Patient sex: M
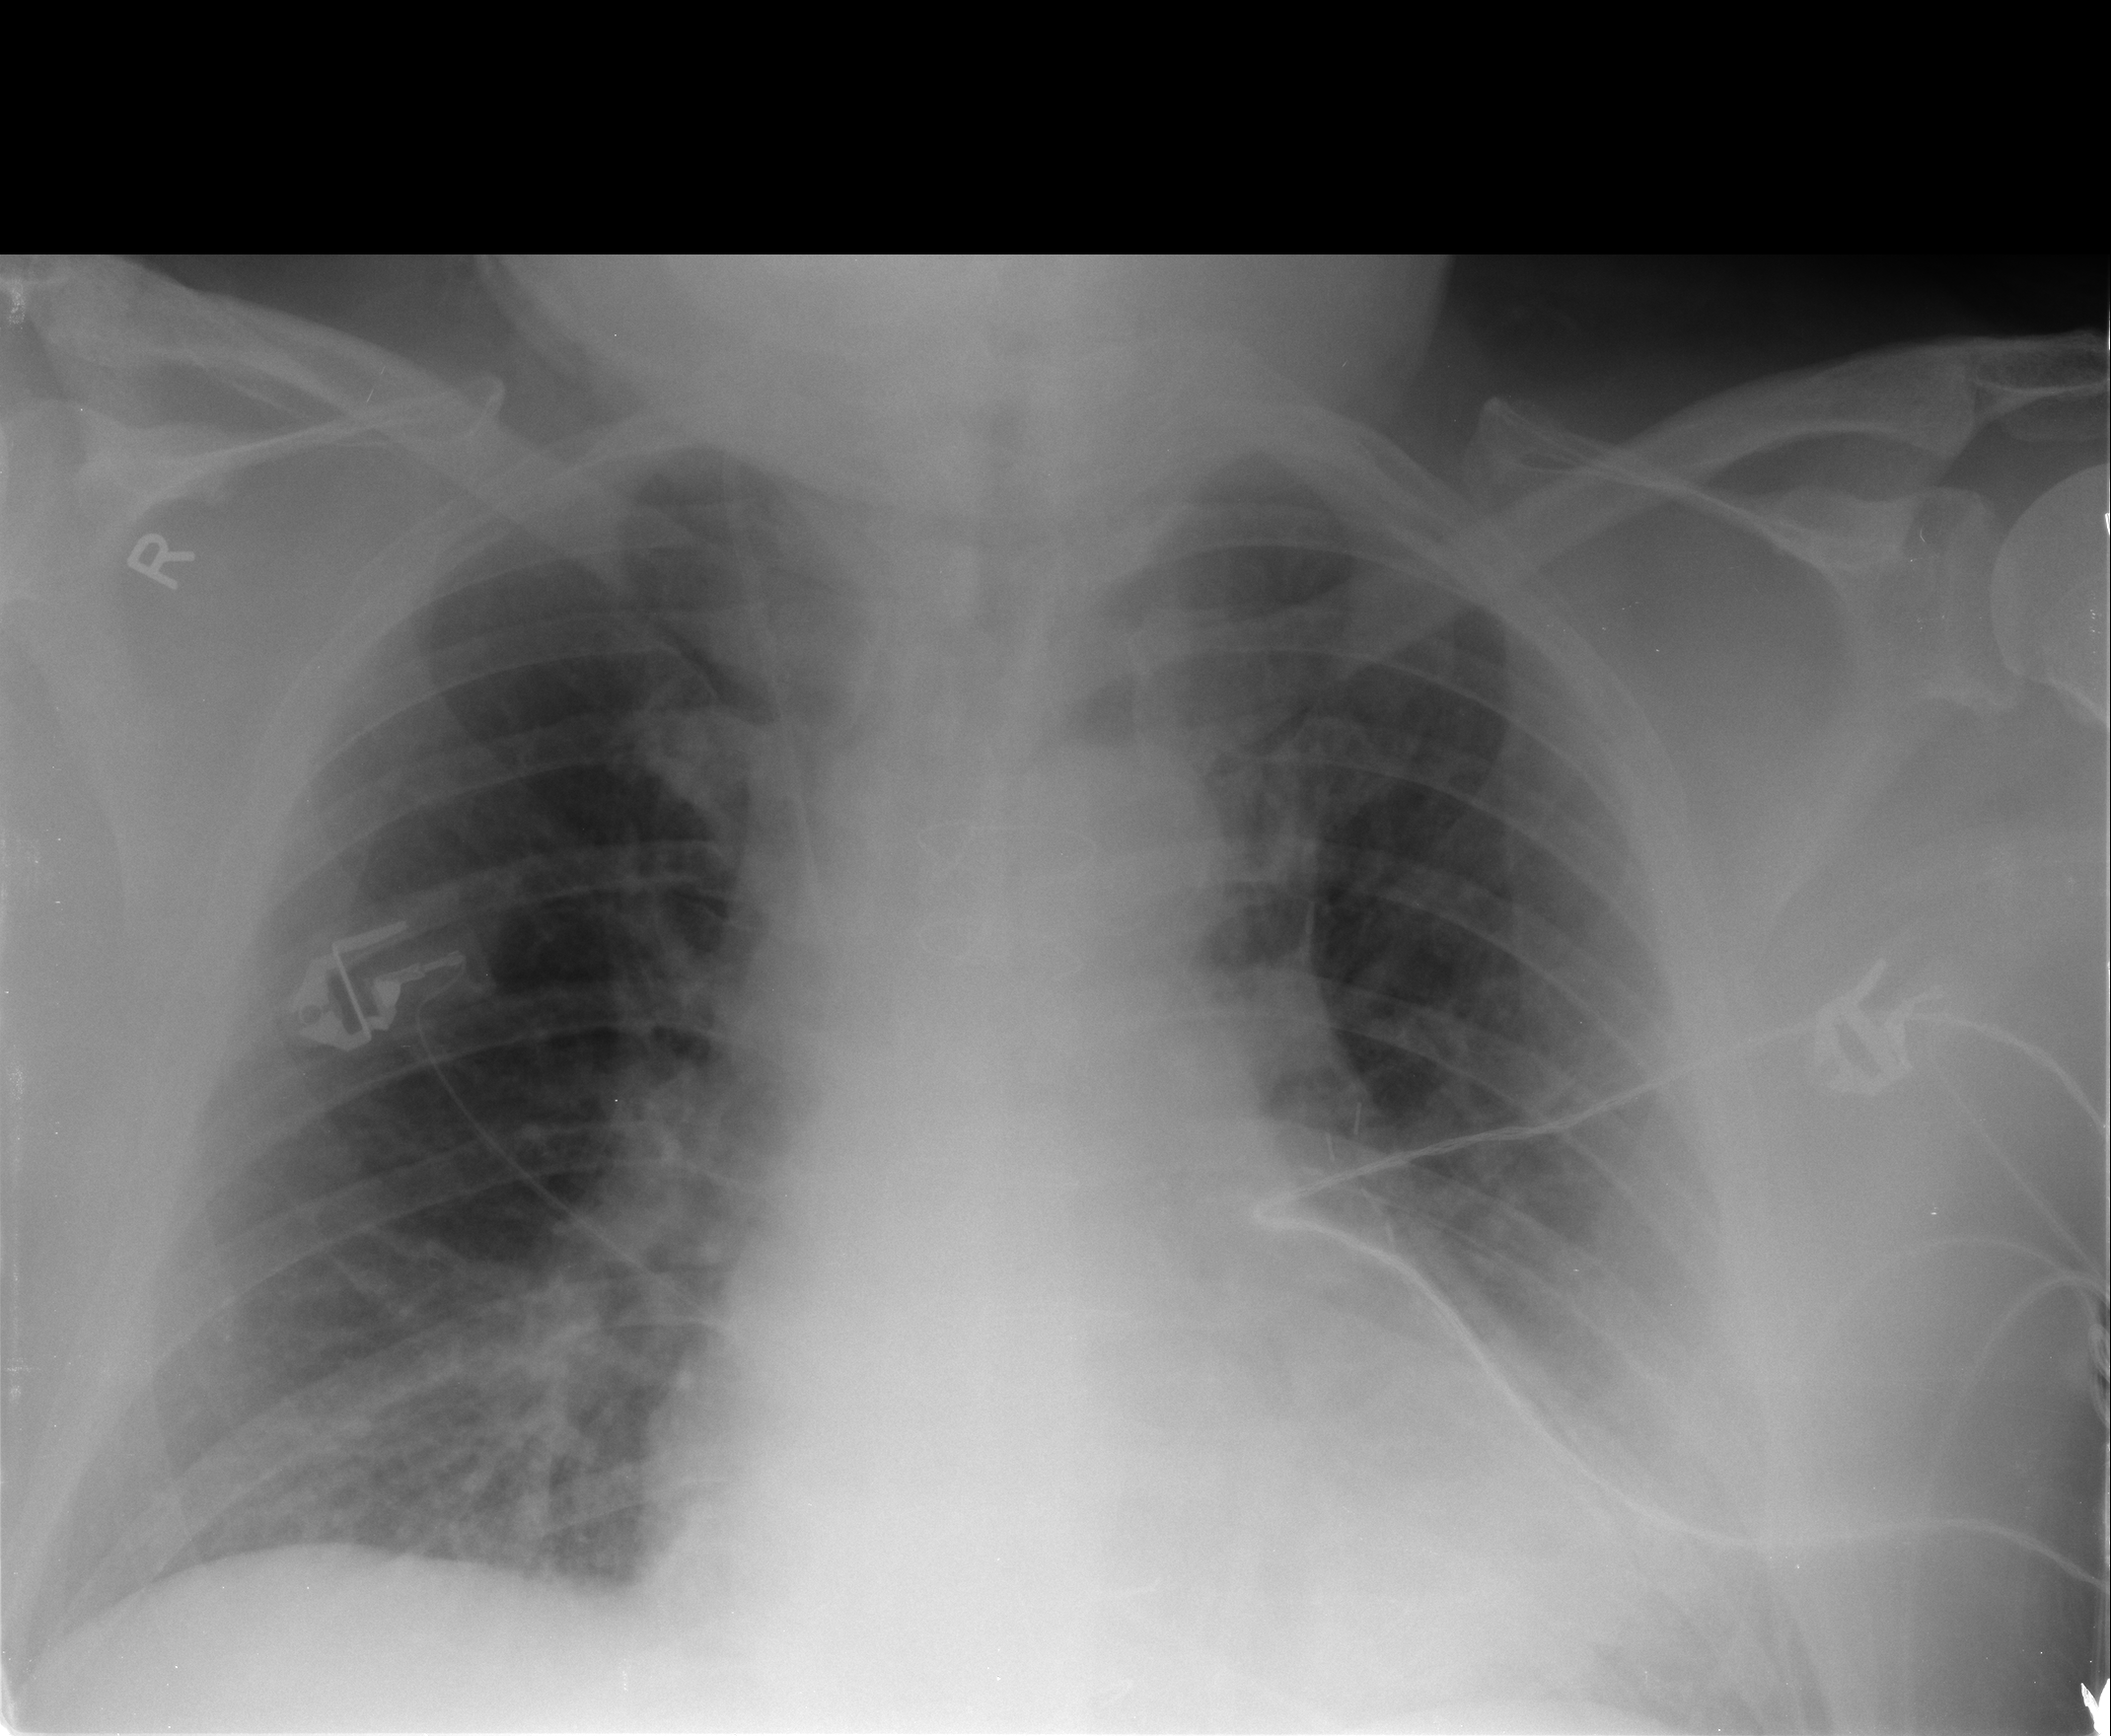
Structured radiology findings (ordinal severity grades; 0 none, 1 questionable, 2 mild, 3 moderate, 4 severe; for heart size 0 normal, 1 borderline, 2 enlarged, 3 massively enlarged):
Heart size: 2
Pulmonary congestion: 0
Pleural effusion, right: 0
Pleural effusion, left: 2
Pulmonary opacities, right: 2
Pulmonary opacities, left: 0
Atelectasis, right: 1
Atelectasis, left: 2